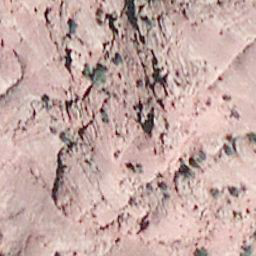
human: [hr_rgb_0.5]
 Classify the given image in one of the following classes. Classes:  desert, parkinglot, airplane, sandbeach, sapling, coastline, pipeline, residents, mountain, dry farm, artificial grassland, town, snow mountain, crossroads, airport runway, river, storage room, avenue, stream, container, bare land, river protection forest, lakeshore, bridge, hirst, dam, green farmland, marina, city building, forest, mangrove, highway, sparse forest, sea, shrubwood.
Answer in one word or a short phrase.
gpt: bare land